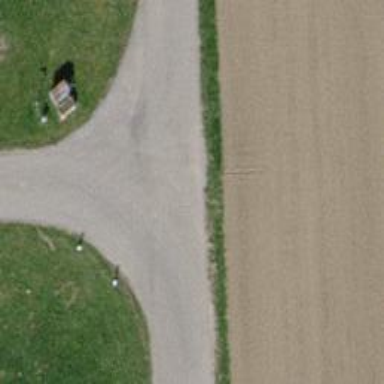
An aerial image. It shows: Unclassified road.